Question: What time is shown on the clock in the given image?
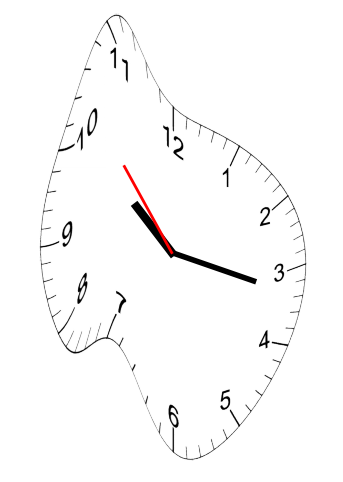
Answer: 10:16:53